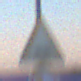
Verkehrszeichen: UnebeneFahrbahn
Zusatzzeichen unten: UeberholverbotKraftfahrzeuge
Umgebung: Outdoor, Nature
Tageszeit: SunriseSunset
Wetter: Clear
Licht: Natural
Jahreszeit: NotSpecified
Kontrast: LowContrast